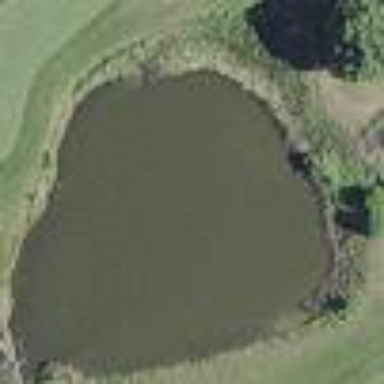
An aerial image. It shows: Water hazard on golf course. The hazard is natural water feature.